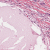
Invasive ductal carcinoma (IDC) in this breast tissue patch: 1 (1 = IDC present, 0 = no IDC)